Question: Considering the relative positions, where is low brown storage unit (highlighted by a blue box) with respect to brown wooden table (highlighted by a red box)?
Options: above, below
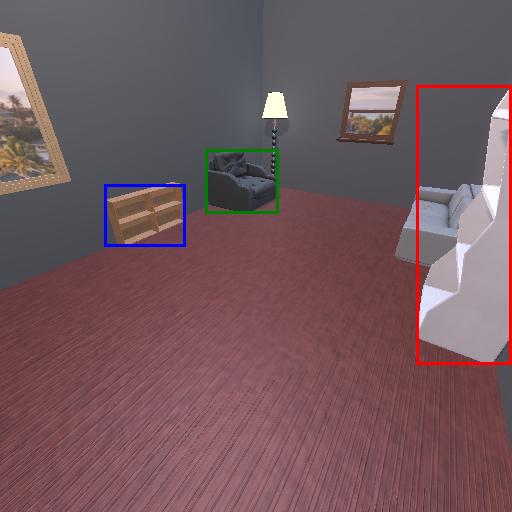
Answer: above